Chest X-ray:
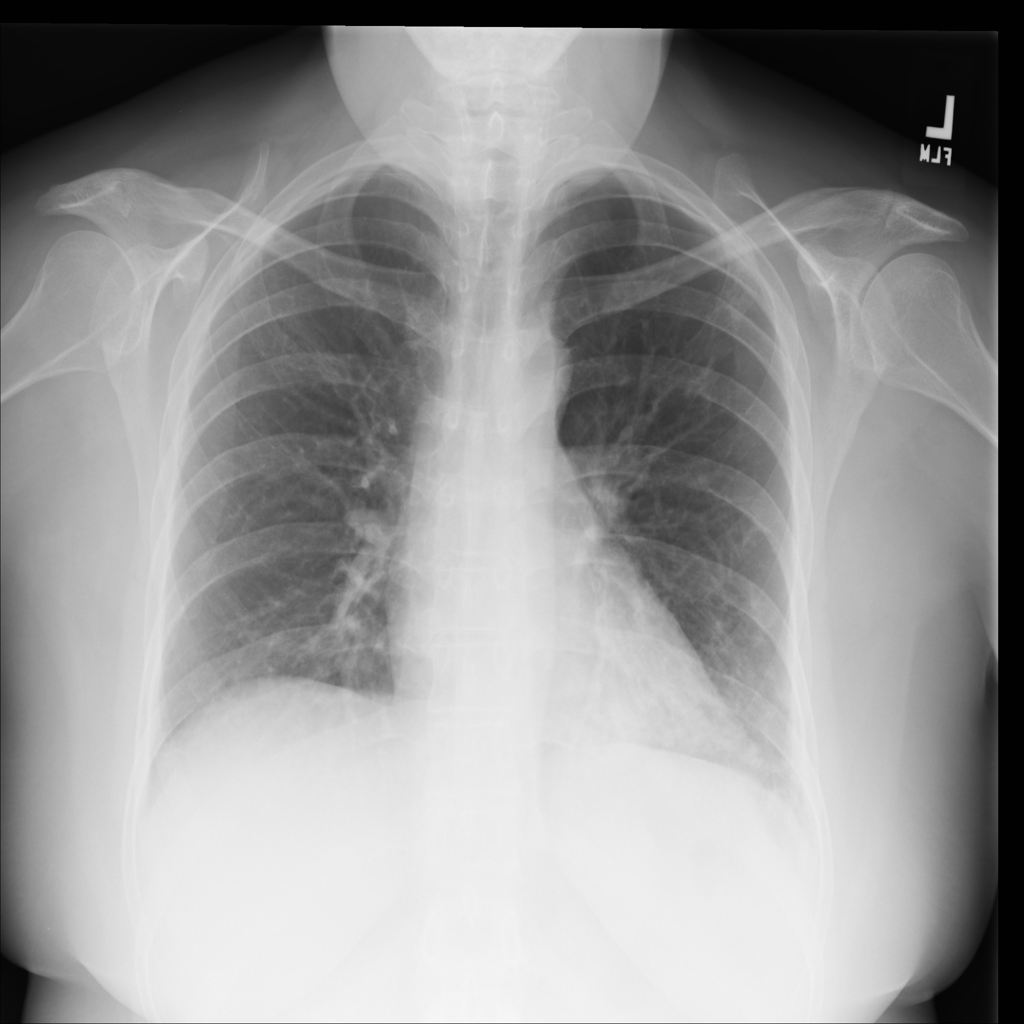
Findings: Consolidation
No abnormal finding: no